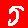
Digit: 5